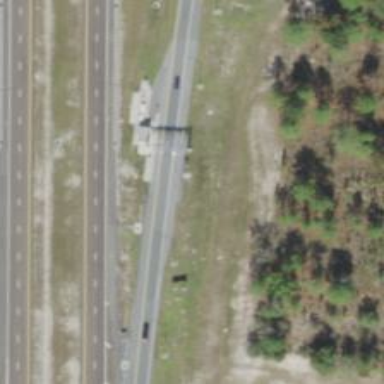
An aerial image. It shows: Toll gantry on the road.